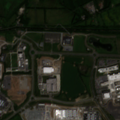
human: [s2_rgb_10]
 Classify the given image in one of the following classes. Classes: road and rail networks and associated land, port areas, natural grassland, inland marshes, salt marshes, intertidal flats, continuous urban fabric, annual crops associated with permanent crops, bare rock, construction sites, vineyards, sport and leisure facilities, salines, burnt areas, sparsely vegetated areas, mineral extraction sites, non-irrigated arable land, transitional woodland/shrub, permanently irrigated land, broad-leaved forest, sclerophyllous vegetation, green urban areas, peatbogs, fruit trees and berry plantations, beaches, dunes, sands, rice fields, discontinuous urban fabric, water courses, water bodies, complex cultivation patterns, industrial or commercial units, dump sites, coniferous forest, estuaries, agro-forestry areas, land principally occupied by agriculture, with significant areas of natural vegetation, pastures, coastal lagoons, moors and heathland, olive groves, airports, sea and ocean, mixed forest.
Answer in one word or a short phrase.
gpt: industrial or commercial units, road and rail networks and associated land, construction sites, non-irrigated arable land, pastures